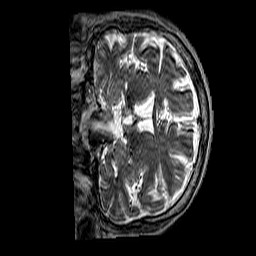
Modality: T2w
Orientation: coronal
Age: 59
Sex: female
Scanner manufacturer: siemens
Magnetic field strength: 3 T
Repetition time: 3.2 s
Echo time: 0.212 s